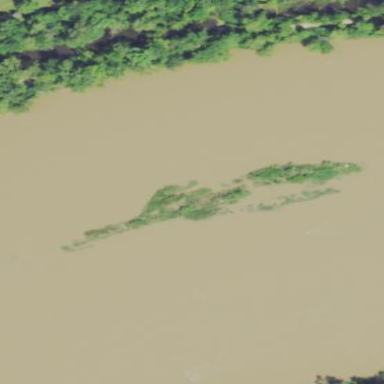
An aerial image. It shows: Islet.